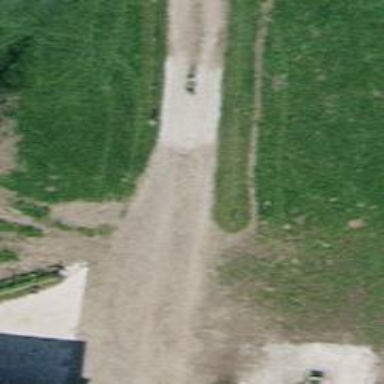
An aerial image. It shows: Compacted track road with grade3 tracktype.